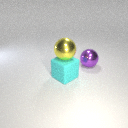
large cyan rubber cube in front of large purple metal sphere